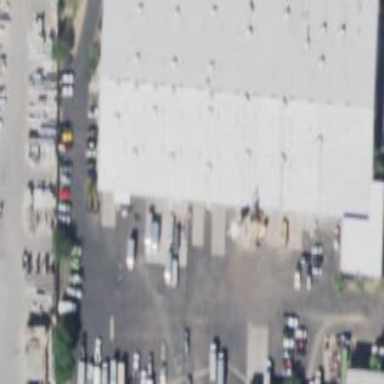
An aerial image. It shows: Industrial building.